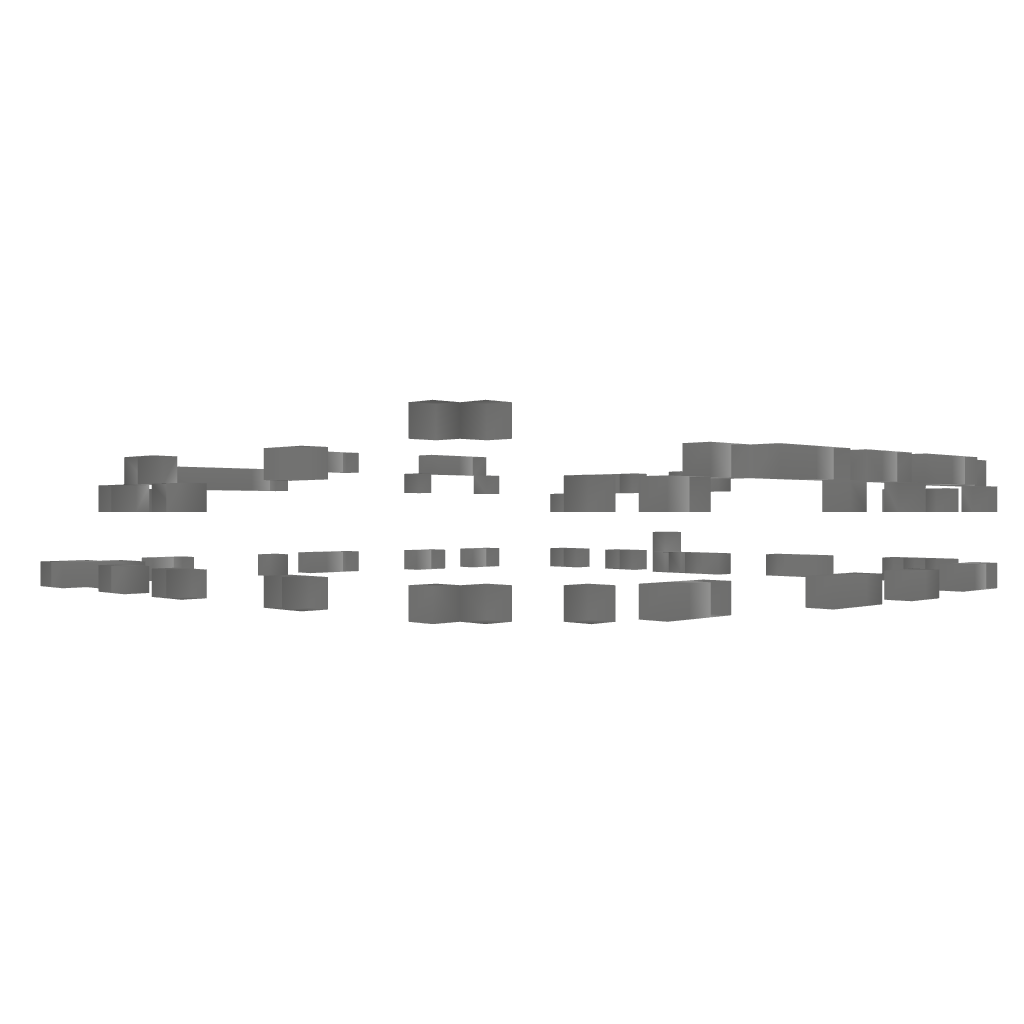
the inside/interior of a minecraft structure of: Stonehenge